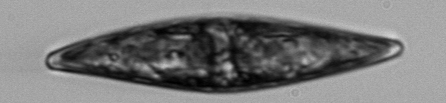
Label: Pleurosigma